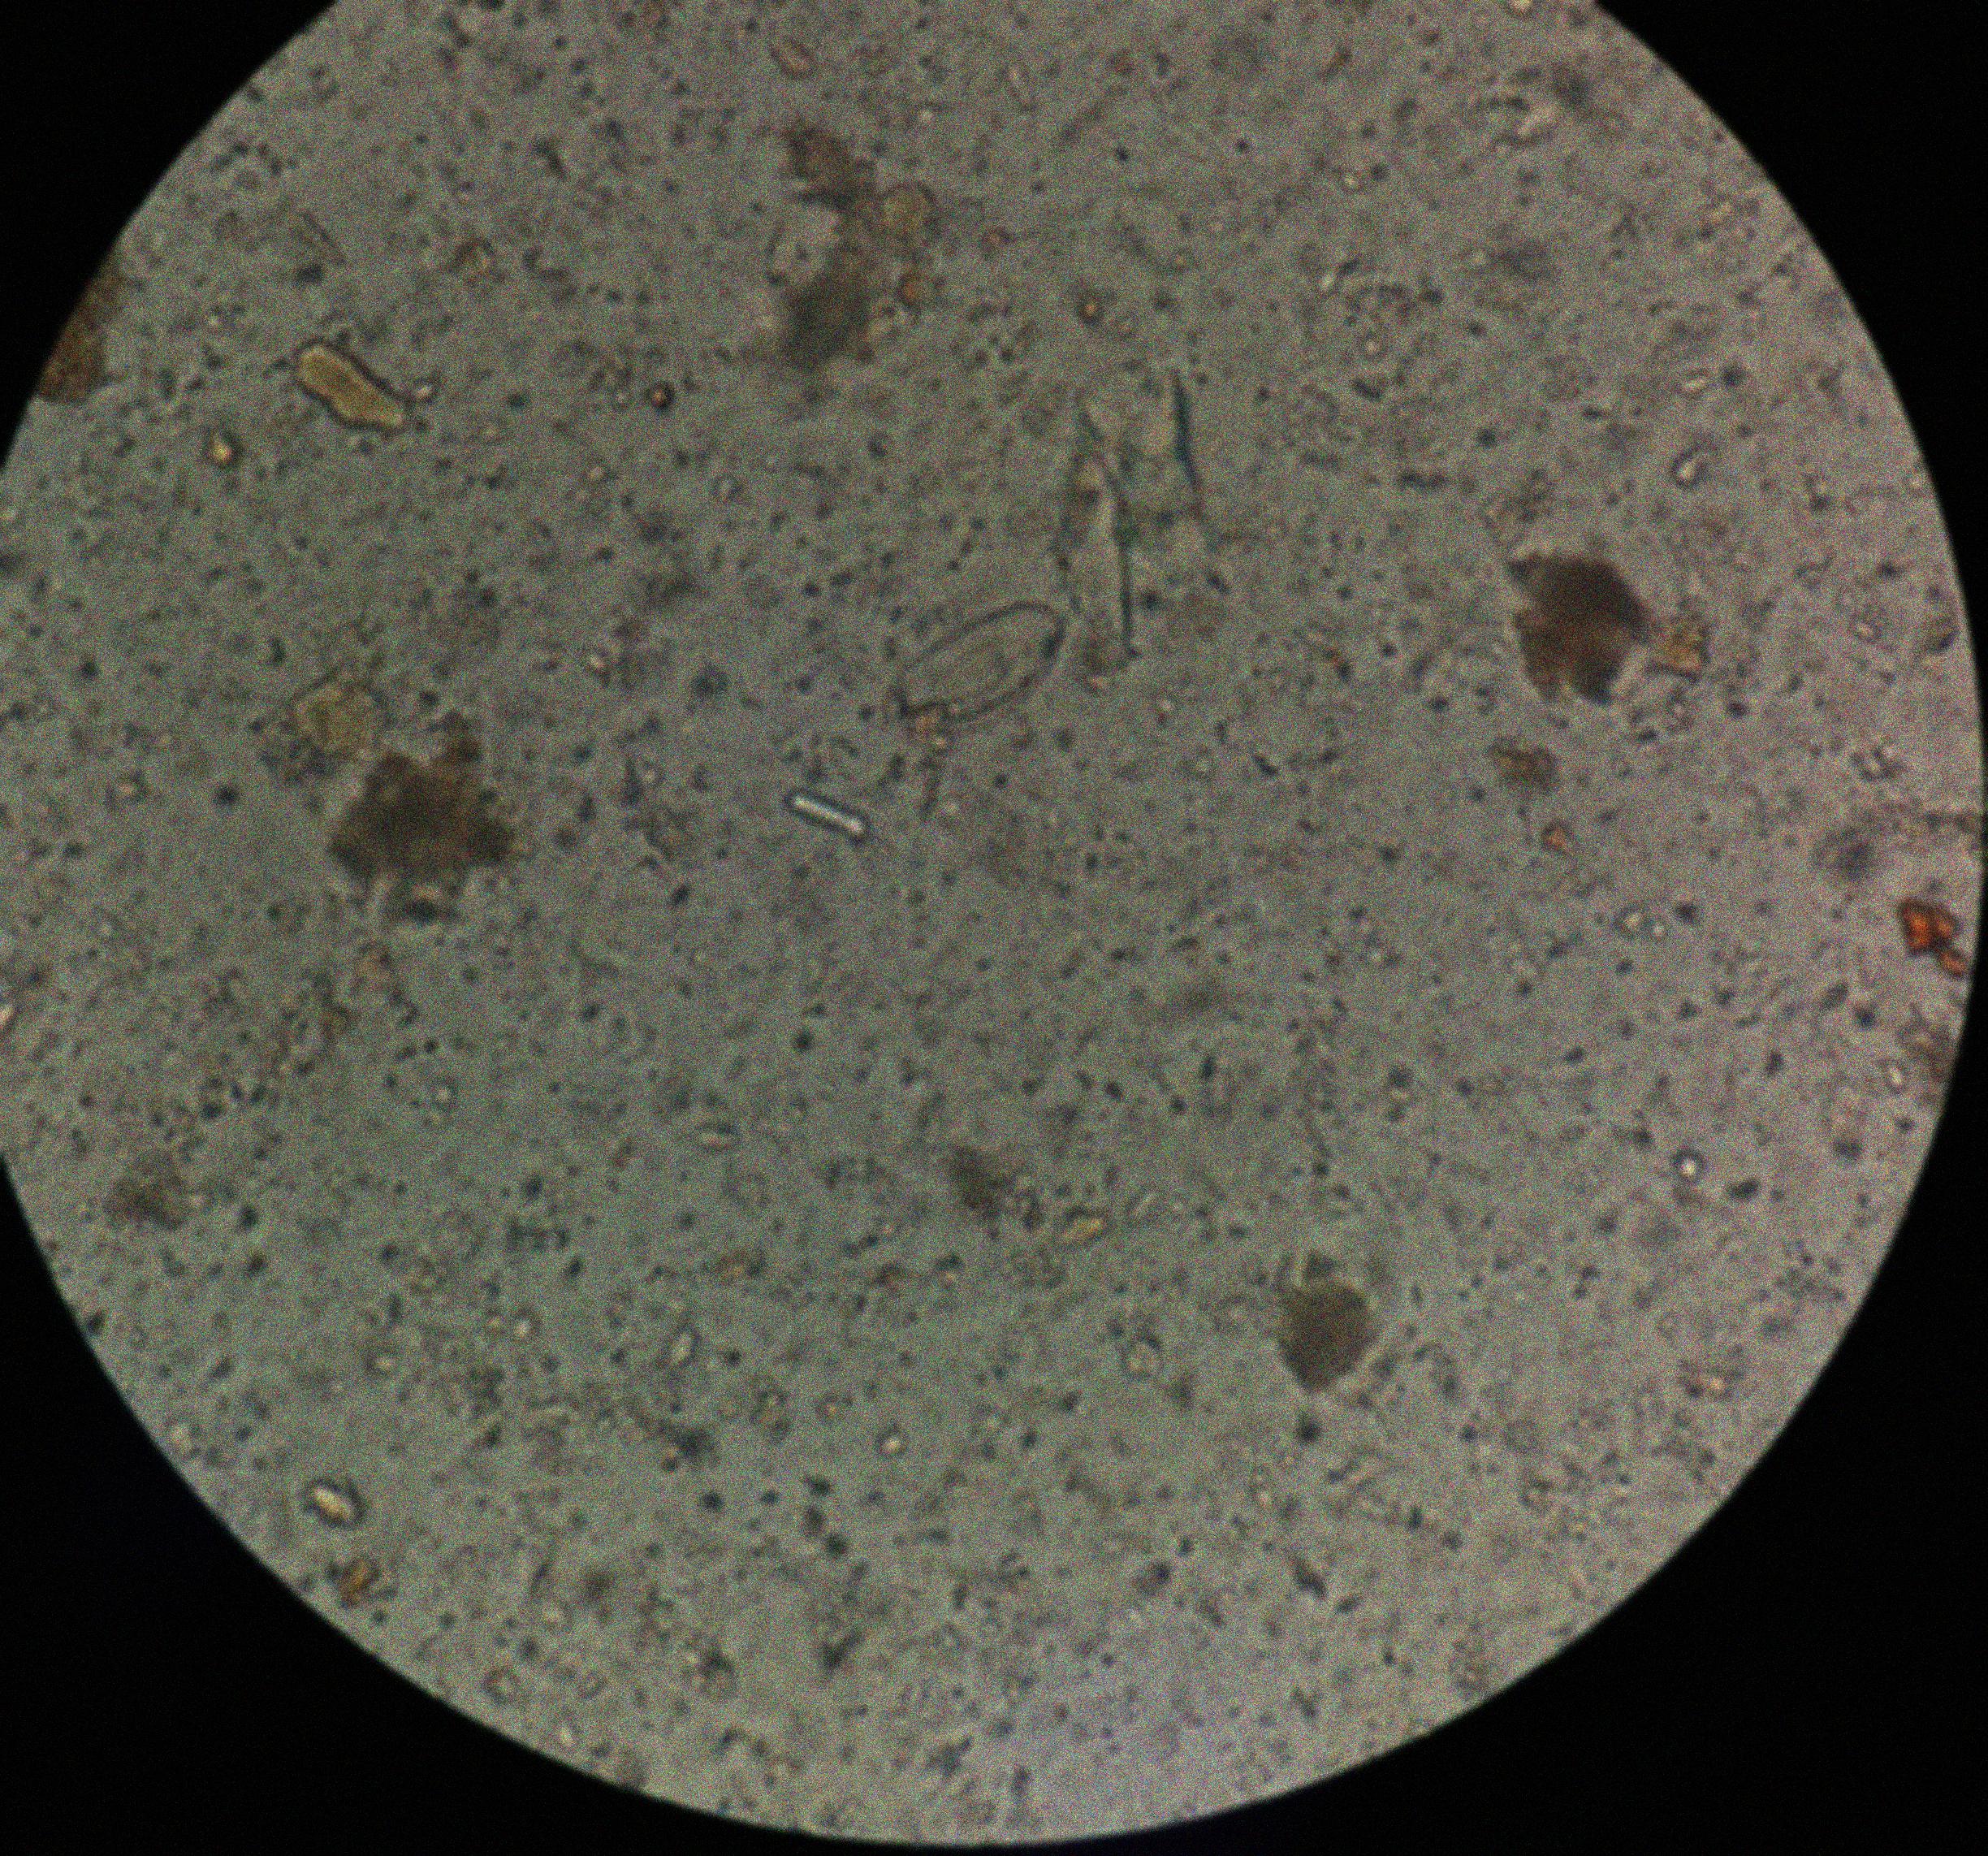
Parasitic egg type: Enterobius vermicularis